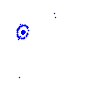
Particle: electron